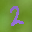
Label: 2